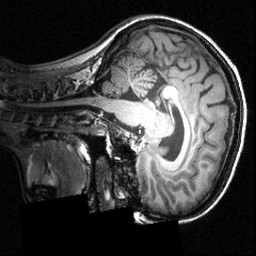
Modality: T1w
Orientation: sagittal
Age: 25
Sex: female
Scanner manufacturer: siemens
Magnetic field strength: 3.951 T
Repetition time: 1.5 s
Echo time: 0.00335 s